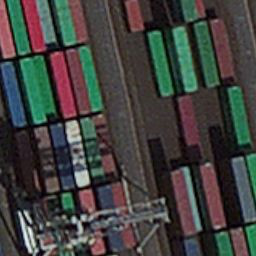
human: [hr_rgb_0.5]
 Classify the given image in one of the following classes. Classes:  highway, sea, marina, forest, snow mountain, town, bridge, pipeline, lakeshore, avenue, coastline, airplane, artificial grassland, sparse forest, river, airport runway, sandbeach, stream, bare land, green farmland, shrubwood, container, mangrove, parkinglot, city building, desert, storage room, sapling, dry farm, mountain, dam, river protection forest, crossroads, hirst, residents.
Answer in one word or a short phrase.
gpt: container